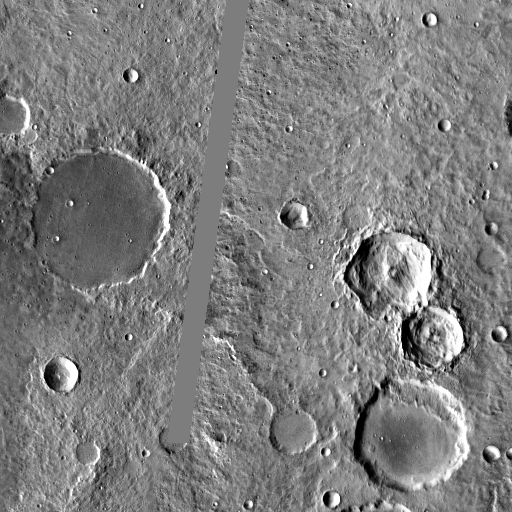
Crater classes present: Background, Other, Layered, Buried, Secondary